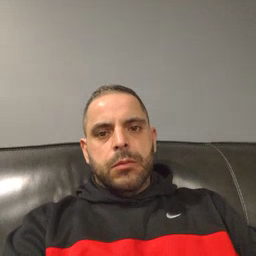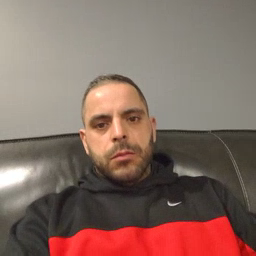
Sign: face